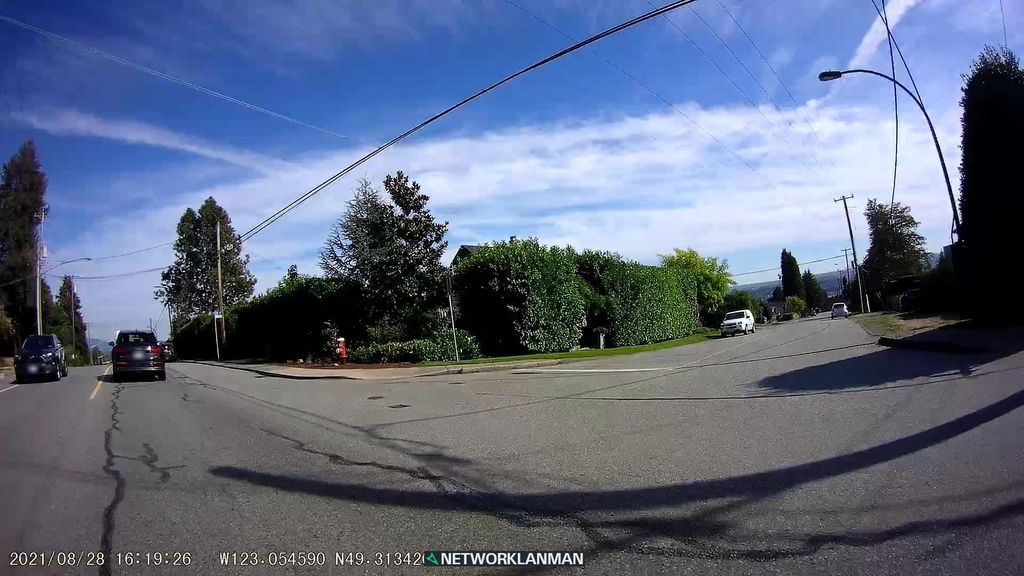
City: vancouver